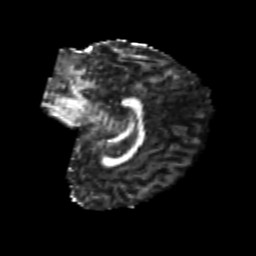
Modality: FA
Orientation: sagittal
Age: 25
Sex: female
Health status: healthy
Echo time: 0.074 s